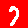
Digit: 7